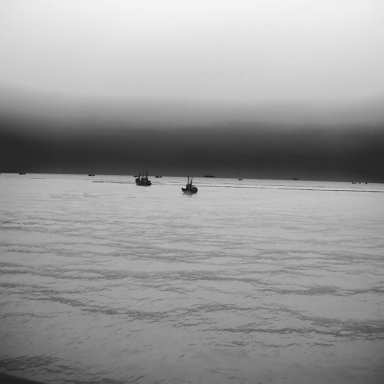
There are ten bulk_carriers in the infrared image.